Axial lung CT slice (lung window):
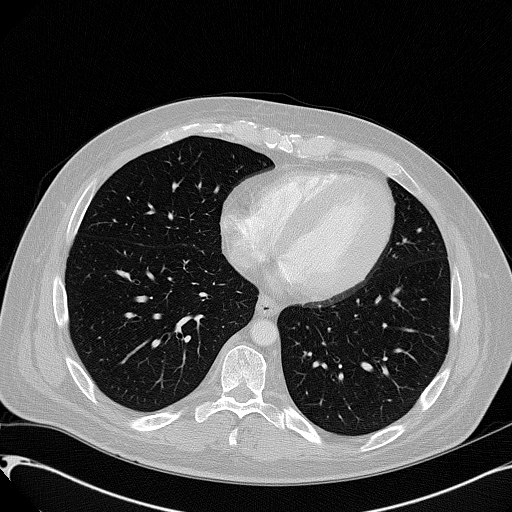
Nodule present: no